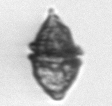
Label: Kryptoperidinium_triquetrum